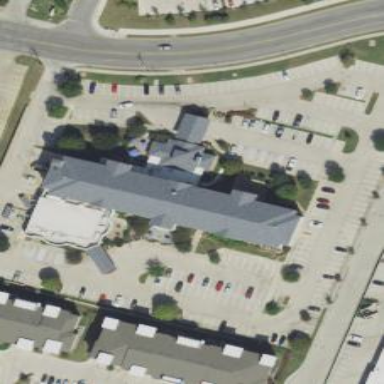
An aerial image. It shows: Hotel building.